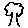
Label: tree